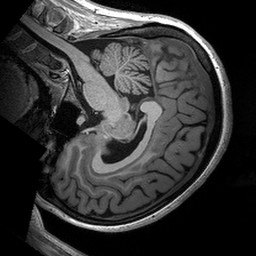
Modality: T1w
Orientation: sagittal
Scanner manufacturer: siemens
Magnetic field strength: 3 T
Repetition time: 2.53 s
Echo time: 0.00288 s